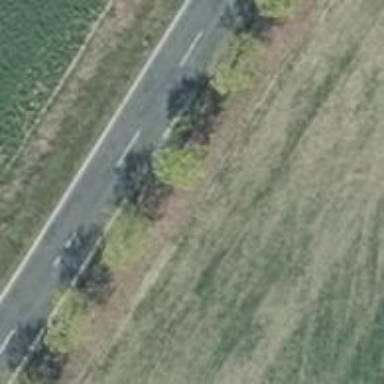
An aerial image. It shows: Deciduous broadleaved tree.